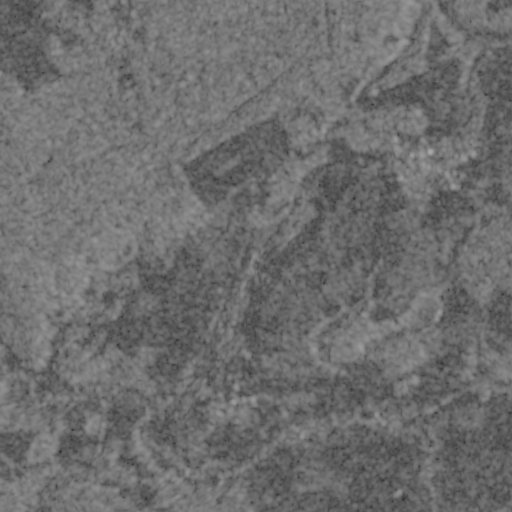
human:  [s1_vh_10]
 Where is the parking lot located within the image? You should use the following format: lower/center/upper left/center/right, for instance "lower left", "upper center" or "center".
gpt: The parking lot is located in the upper right of the image.
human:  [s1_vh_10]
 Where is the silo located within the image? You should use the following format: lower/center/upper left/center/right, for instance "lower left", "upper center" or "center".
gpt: The silo is located in the lower center of the image.
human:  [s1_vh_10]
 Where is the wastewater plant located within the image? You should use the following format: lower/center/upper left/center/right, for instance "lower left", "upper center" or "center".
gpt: The wastewater plant is located in the lower right of the image.
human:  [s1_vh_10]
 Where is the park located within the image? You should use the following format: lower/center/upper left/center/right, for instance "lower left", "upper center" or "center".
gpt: There is no park in the image.

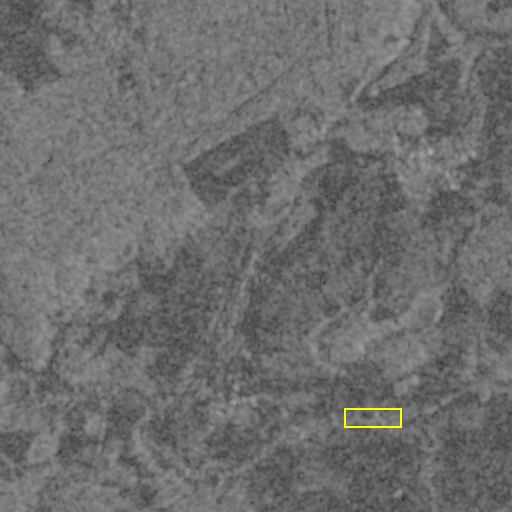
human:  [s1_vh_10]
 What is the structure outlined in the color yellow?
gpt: The structure outlined in yellow is a wastewater plant.
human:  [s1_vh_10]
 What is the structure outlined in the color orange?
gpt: There is no orange outline.